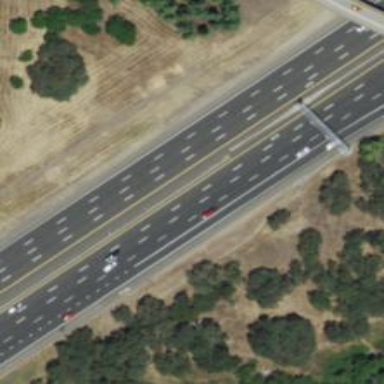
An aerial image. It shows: Motorway.